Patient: sex M, age 66
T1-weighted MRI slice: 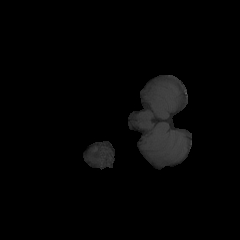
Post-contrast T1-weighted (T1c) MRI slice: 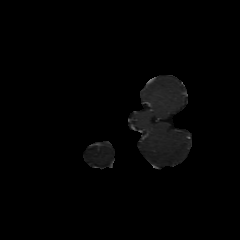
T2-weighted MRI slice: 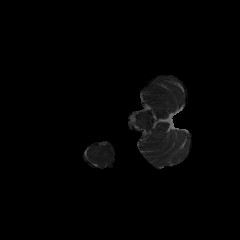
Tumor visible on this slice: no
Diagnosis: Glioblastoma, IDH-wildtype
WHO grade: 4